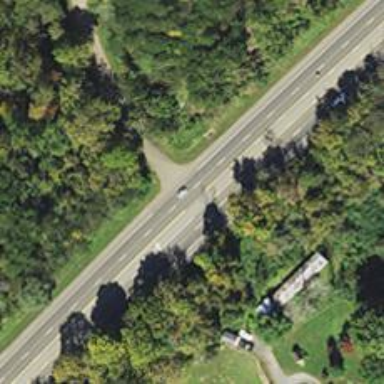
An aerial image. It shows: Trunk link highway.